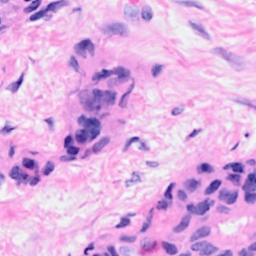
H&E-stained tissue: Breast